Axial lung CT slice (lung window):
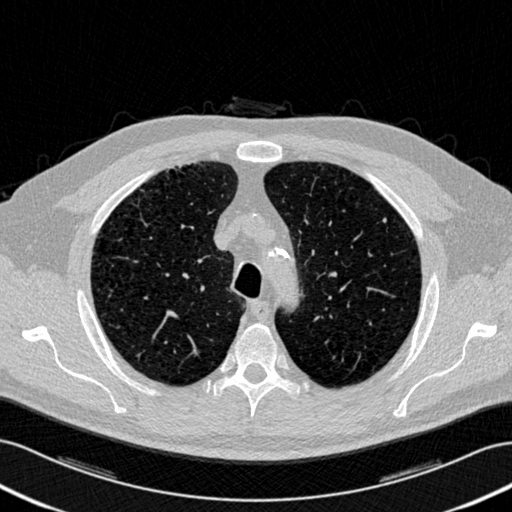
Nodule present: yes
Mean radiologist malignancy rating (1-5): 2